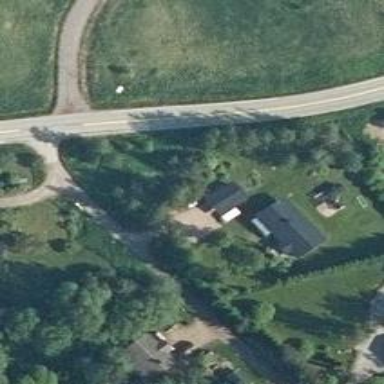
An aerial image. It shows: Driveway.